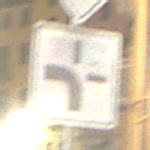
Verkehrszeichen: VerlaufVorfahrtsstrasse1
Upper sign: Vorfahrtsstrasse
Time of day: Night
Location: Outdoor (Urban)
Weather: PartlyCloudy
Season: NotSpecified
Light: Artificial